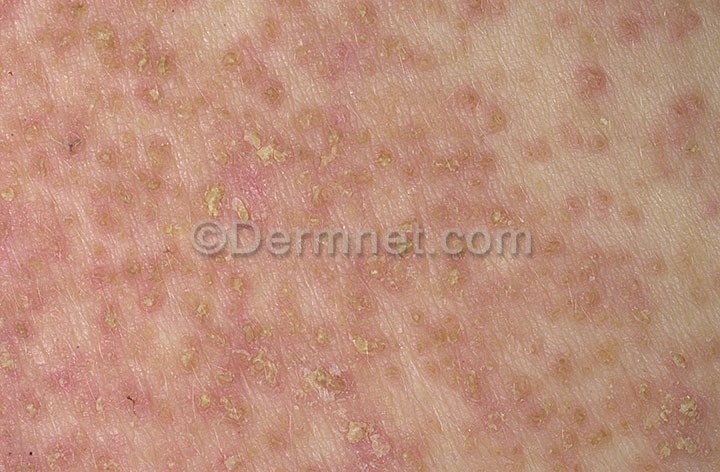
Disease: Bullous Disease Photos